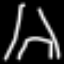
Label: The Eiffel Tower